Question: I made some changes and prepared to upload a newer version of my app to the app store that I built using trigger.io
The Application Loader show this error message:
"iPhone/iPod Touch: application executable is missing a required architecture. At least one of the following architecture(s) must be present: armv6"
Maybe the answer lies here: <URL> ?
I have successfully submitted apps to the Apple app store in the past... however, since upgrading for iOS6 I cannot. What am I doing wrong? Is it a build setting issue over at trigger.io?
Here is a screenshot:
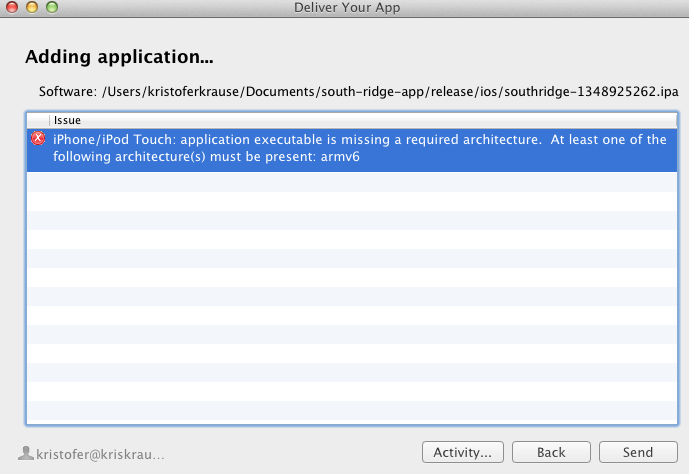
Answer: This is fixed as of our v1.4.16 platform:
<URL>